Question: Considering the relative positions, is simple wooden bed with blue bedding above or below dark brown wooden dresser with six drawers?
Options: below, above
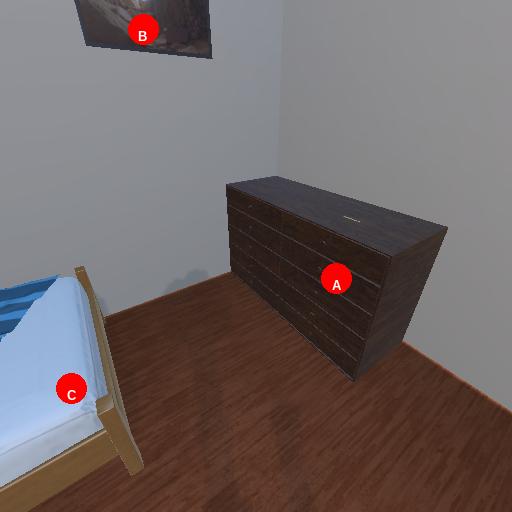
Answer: below